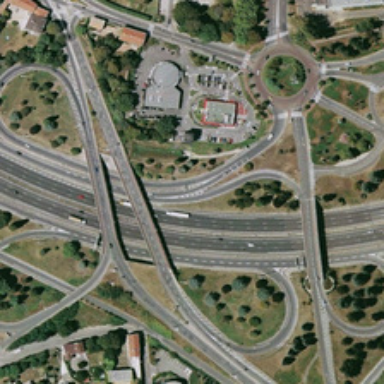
Many green trees and some buildings are near a viaduct with some cars .